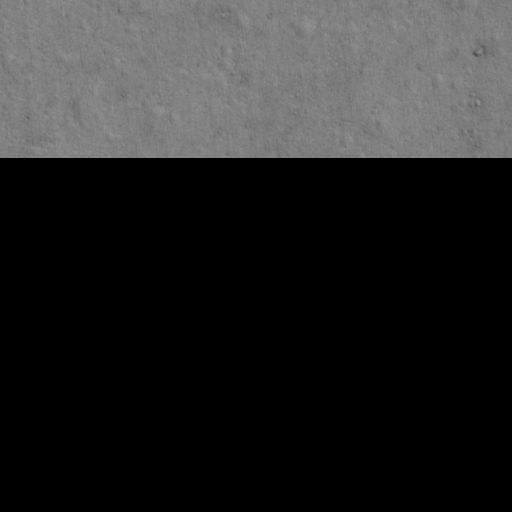
Classes present: Background